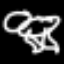
Label: frog